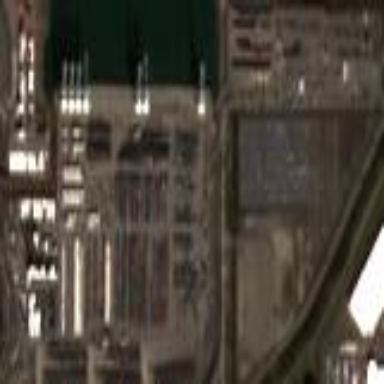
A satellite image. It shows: Industrial area designated as port.